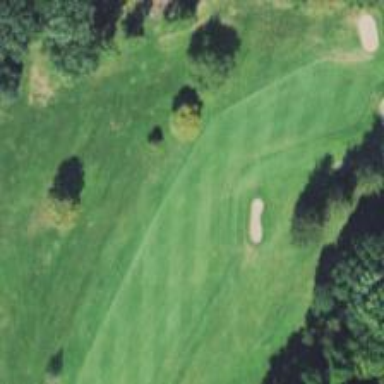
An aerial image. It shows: View of golf hole.